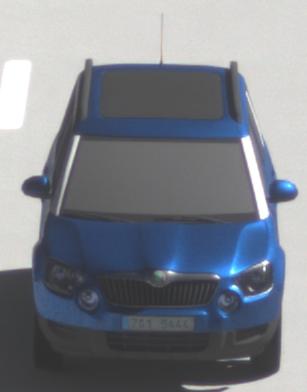
Make: Skoda
Model: Yeti 1.2 TSI
Detailed model: Yeti
Model produced from: 2009/11
Model produced until: 2011/10
Doors: 5
Color: blue
Road condition: dry road
Daytime: midday
Contrast: high contrast